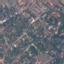
Land use / land cover: Residential